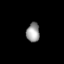
Tissue: lung
Cell type: Endothelial cells
Senescence score: 0.7093
Nuclear area (px): 247
Mean DAPI intensity: 153.344